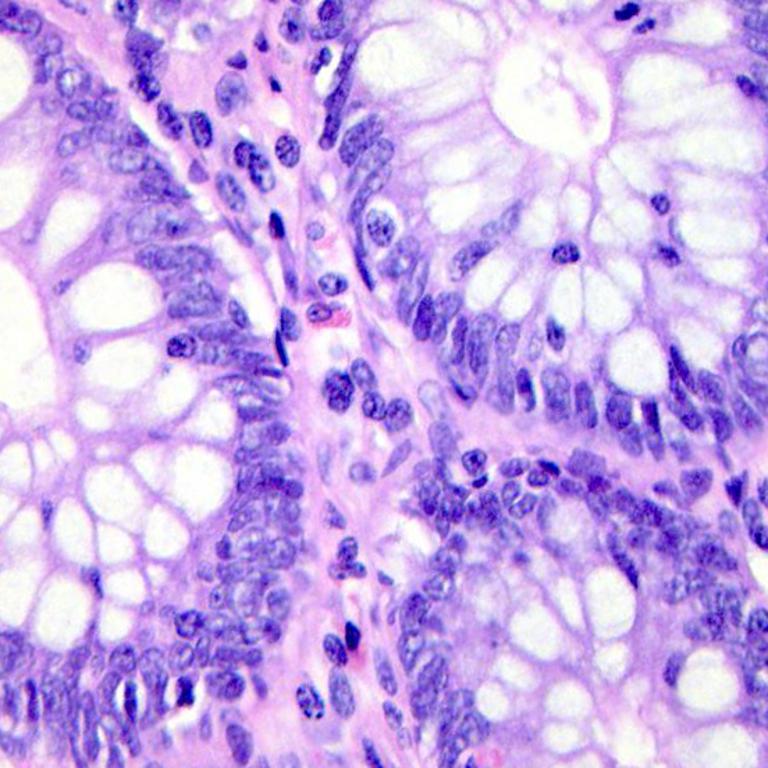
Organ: colon
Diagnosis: benign